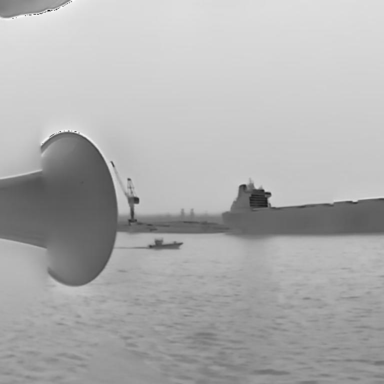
There is a fishing_boat in the infrared image.